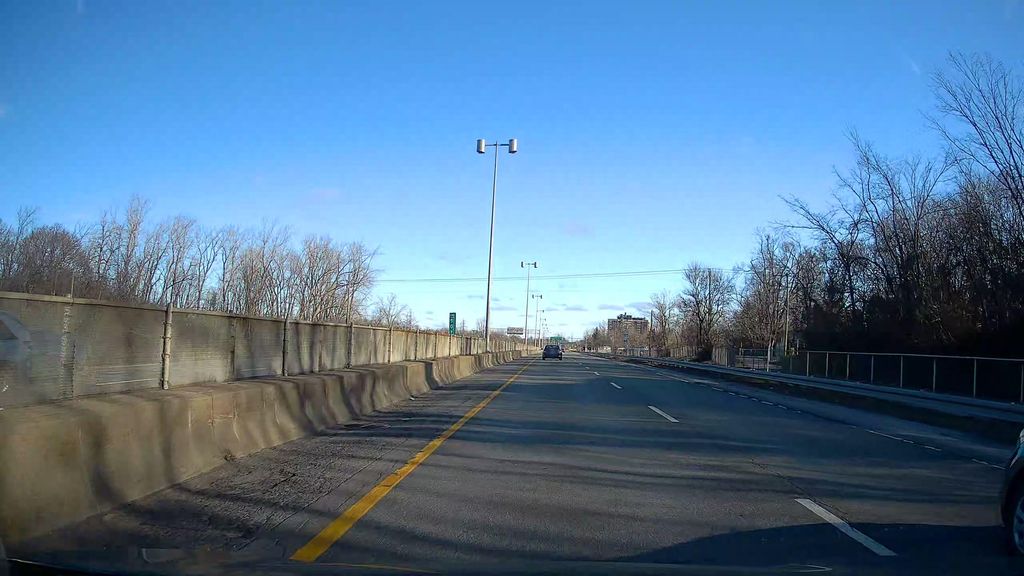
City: montreal